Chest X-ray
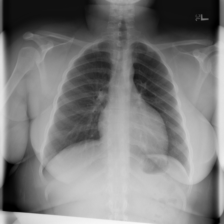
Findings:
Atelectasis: negative
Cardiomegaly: negative
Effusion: negative
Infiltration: negative
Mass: negative
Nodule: negative
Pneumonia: negative
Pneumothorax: negative
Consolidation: negative
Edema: negative
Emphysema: negative
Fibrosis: negative
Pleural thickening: negative
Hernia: negative